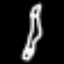
Label: pencil